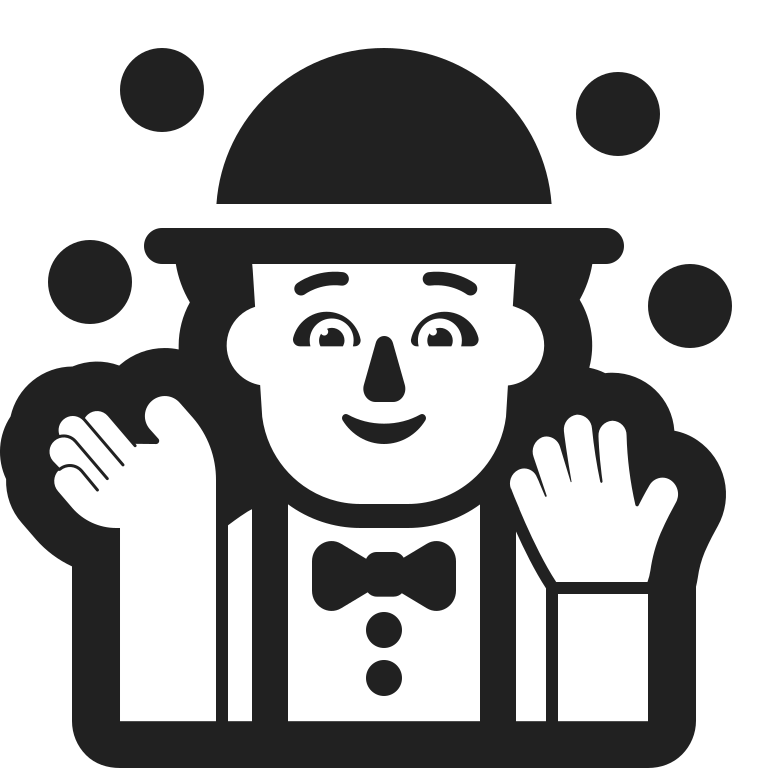
person juggling high contrast default